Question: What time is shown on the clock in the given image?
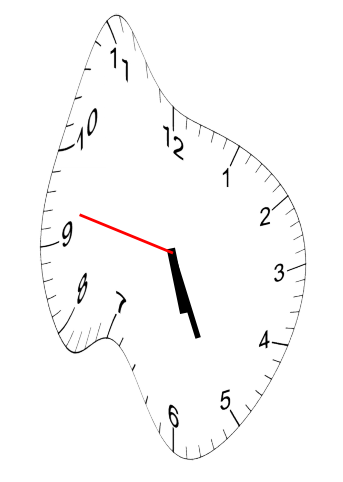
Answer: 05:25:47